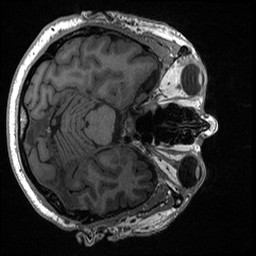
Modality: T1w
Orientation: axial
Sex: male
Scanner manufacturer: ge
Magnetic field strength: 3 T
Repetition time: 0.0064 s
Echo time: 0.00281 s